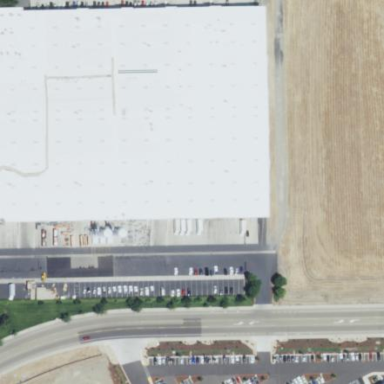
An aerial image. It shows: Warehouse building.